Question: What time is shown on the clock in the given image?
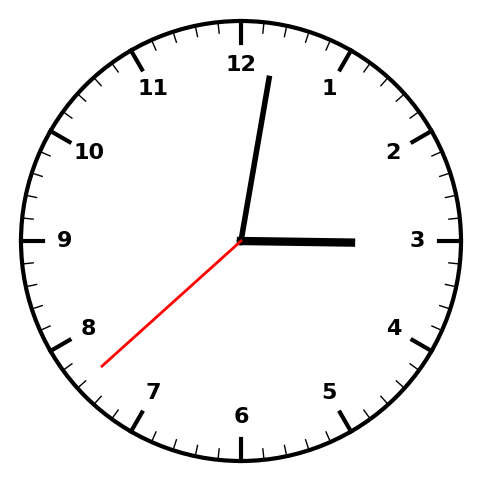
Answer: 03:01:38